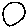
Label: circle